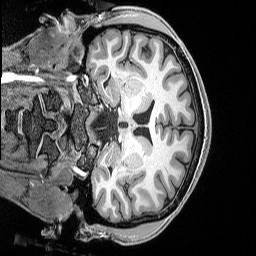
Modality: T1w
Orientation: coronal
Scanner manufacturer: siemens
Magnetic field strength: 3 T
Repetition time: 2.5 s
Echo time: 0.0029 s